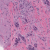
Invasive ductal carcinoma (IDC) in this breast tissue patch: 1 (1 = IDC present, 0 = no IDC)